Question: My python code currently prints out the name of each node in a k-ary tree, from the root to leafs. However, I would like the name of branch nodes with children > 1 to print out n times; where n = number of children.
For the above tree

My code prints the following
'''
start
a
b
d
f
end
c
e
end
c
e
end
'''
However, I want it to print the following
'''
start
a
b
d
f
end
b
c
e
end
d
c
e
end
'''
I want nodes b and d to print out twice (in the correct order) since they have two children.
I feel like this is more simple than I am making it out to be. Do I need to add a list of nodes visited? But then I would need to know the number of times visited as well?
One caveat is that only nodes with (n.tag == prefix + 'decision' or n.tag == prefix + 'task') will ever have more than one child. So, I could keep a list of decision/task nodes and the number of times they have been visited. If the number of times visited == number of children, pop the node from the list?
I feel like I am over complicating this a lot.
This is a simple example, however my code needs to work for k-ary. (I know my example tree is only binary).
My code is below:
'''
from itertools import izip
import xml.etree.ElementTree as ET
def main():
prefix = "{http://jbpm.org/4.4/jpdl}"
xml = ET.parse("testWF2.xml")
root = xml.getroot()
i = root.findall('*')
# convert list to dictionary indexed by Element.name
temp = []
for it in i:
name = it.get("name")
if (name):
temp.append(name)
else:
tag = it.tag
temp.append(tag.replace(prefix, '')) # if no name exists use tag (ex. start and end)
b = dict(izip(temp, i)) # create the dictionary with key = name
nodes = []
# add root to the list
nodes.append(b["start"])
while(nodes):
n = nodes.pop()
transitions = n.findall(prefix+"transition")
children = []
# get all of n's children
for t in transitions:
children.append(b[t.get("to")])
for child in children:
nodes.append(child) # add child
if (not n.get("name")):
print ("start")
else:
print(n.get("name"))
# end while loop
main()
'''
If anyone needs to see the testWF2.xml file it is pasted here
<URL>
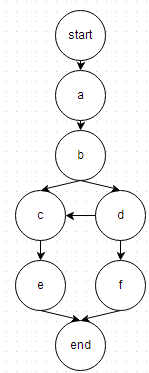
Answer: For your special requirement, I changed it so that each iteration works with the parent and the child. The output is based on the parent - in that way the parent automatically is output k-times. It also needs a special case to output the child when there are no further children.
'''
from itertools import izip
import xml.etree.ElementTree as ET
def main():
prefix = "{http://jbpm.org/4.4/jpdl}"
xml = ET.parse("testWF2.xml")
root = xml.getroot()
i = root.findall('*')
# convert list to dictionary indexed by Element.name
temp = []
for it in i:
name = it.get("name")
if name:
temp.append(name)
else:
tag = it.tag
temp.append(tag.replace(prefix, '')) # if no name exists use tag (ex. start and end)
b = dict(izip(temp, i)) # create the dictionary with key = name
nodes = []
# add root to the list
start_pair = (None, b["start"]) # # # # # using pairs
nodes.append(start_pair)
while(nodes):
parent, n = nodes.pop() # # # # # using pairs
transitions = n.findall(prefix+"transition")
children = []
# get all of n's children
for t in transitions:
child = b[t.get("to")]
children.append(child)
nodes.append((n, child)) # add parent/child pair
# only output the parent (thus outputing k times)
try:
print parent.get("name", "start")
except AttributeError:
pass # ignore the start position
# also output the node if it has no children (terminal node)
if len(children) < 1:
print n.get("name", "start")
# end while loop
main()
'''
---
'''
start
a
b
d
f
end
d
c
e
end
b
c
e
end
'''